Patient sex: M
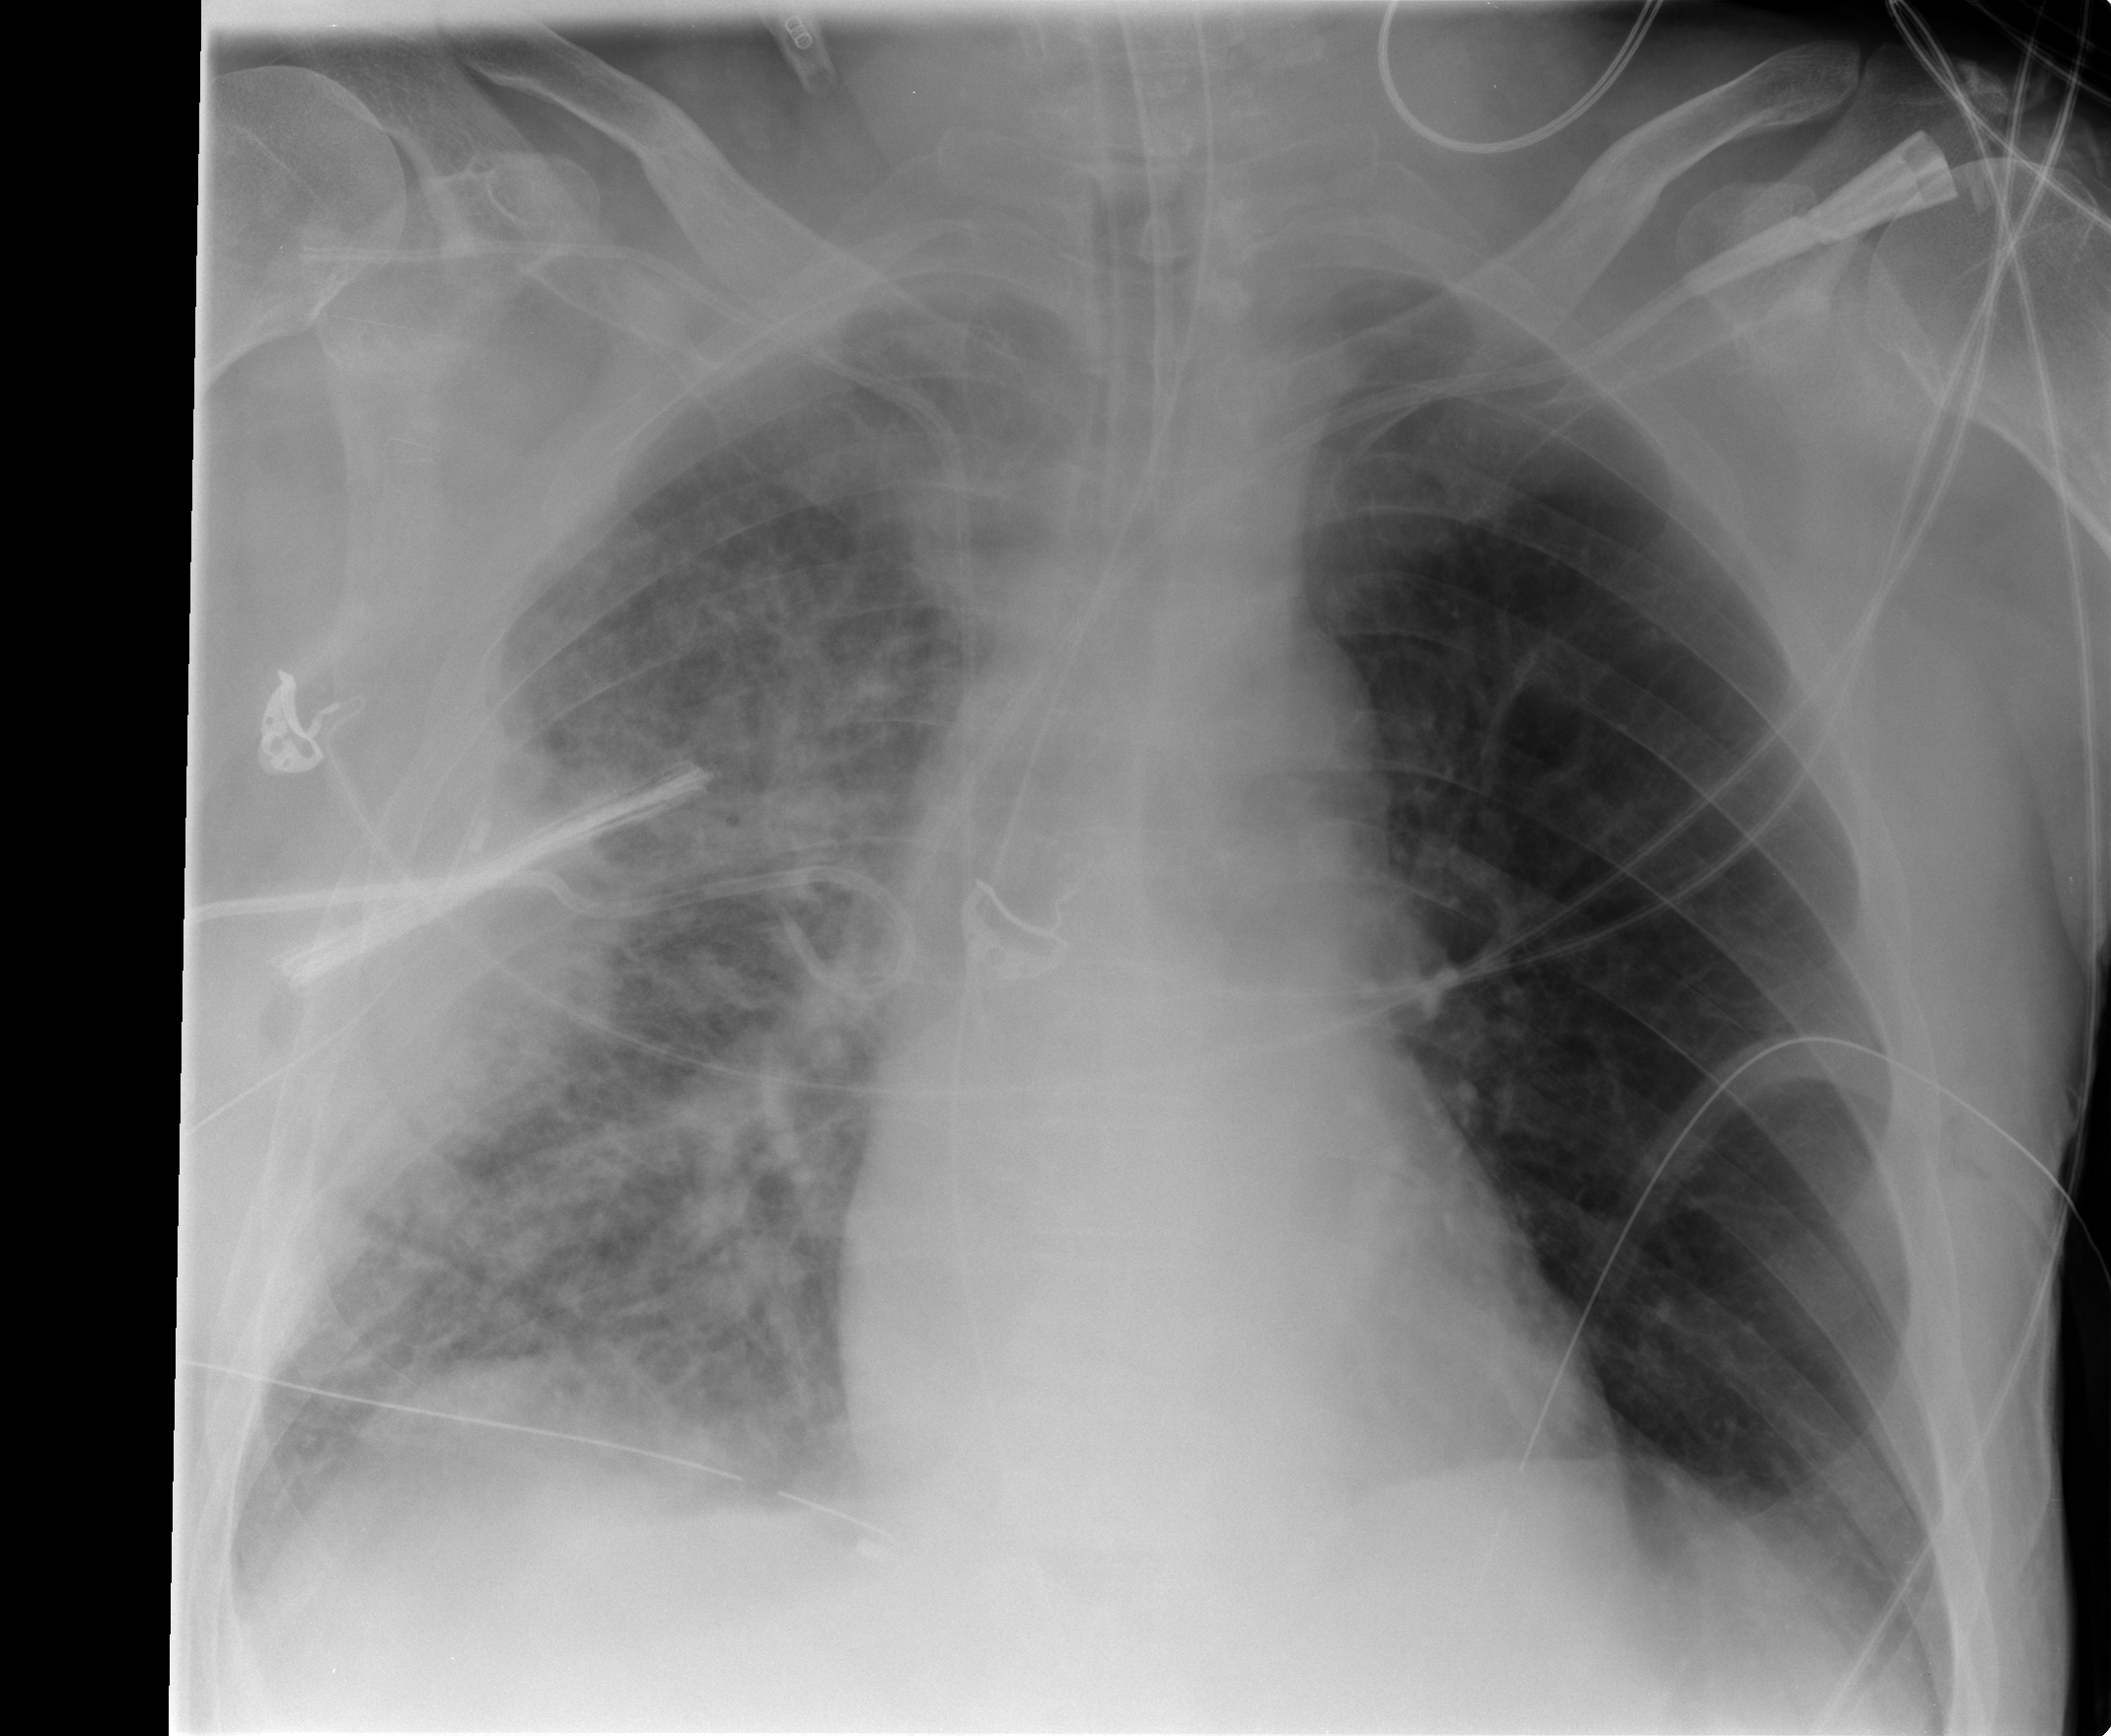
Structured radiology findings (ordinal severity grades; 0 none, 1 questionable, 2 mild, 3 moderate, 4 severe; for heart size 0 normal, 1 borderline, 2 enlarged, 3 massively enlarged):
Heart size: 0
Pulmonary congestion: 0
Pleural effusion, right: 1
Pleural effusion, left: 2
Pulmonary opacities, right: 3
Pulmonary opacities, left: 0
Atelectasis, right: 3
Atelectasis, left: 2